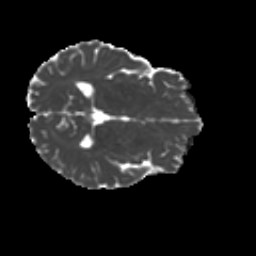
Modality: MD
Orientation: axial
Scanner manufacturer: siemens
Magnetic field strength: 3 T
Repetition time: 4.16 s
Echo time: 0.0806 s